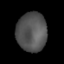
Tissue: lung
Cell type: Epithelial cells
Senescence score: 0.2193
Nuclear area (px): 1149
Mean DAPI intensity: 83.802